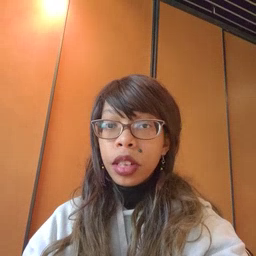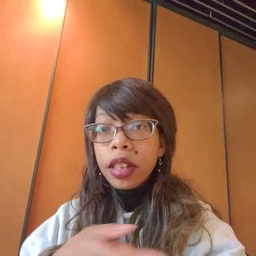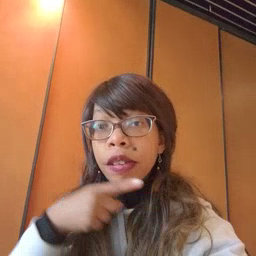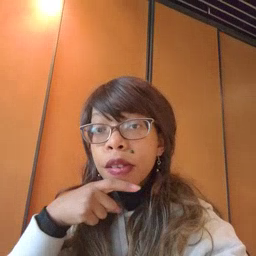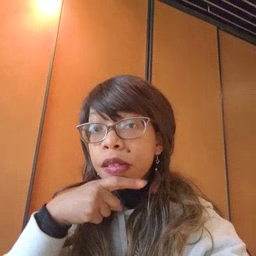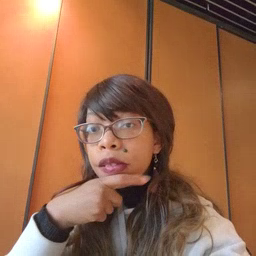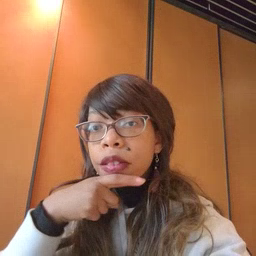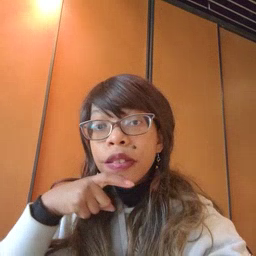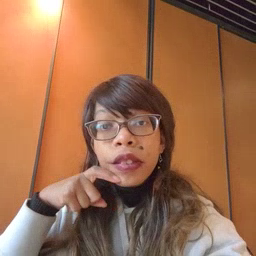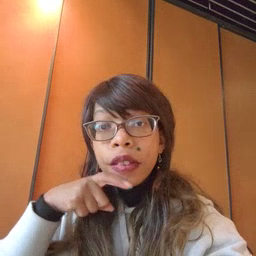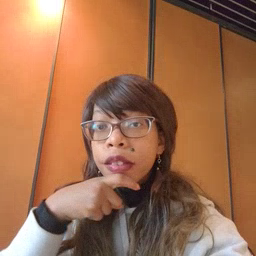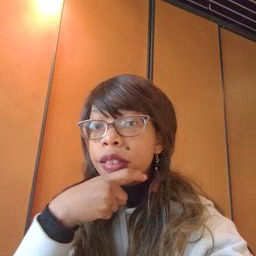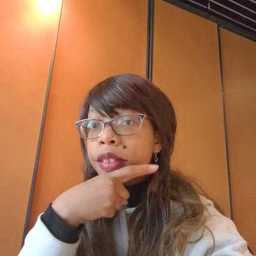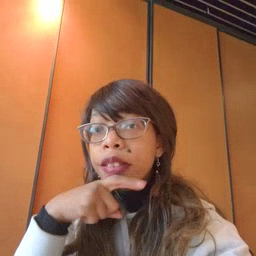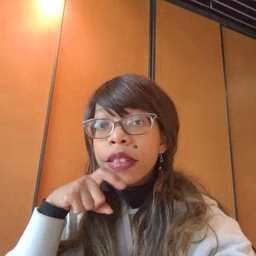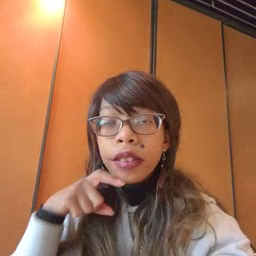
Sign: cereal